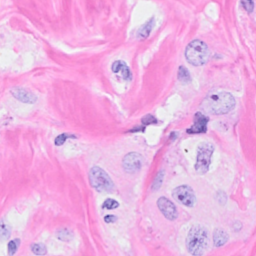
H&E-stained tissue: Breast